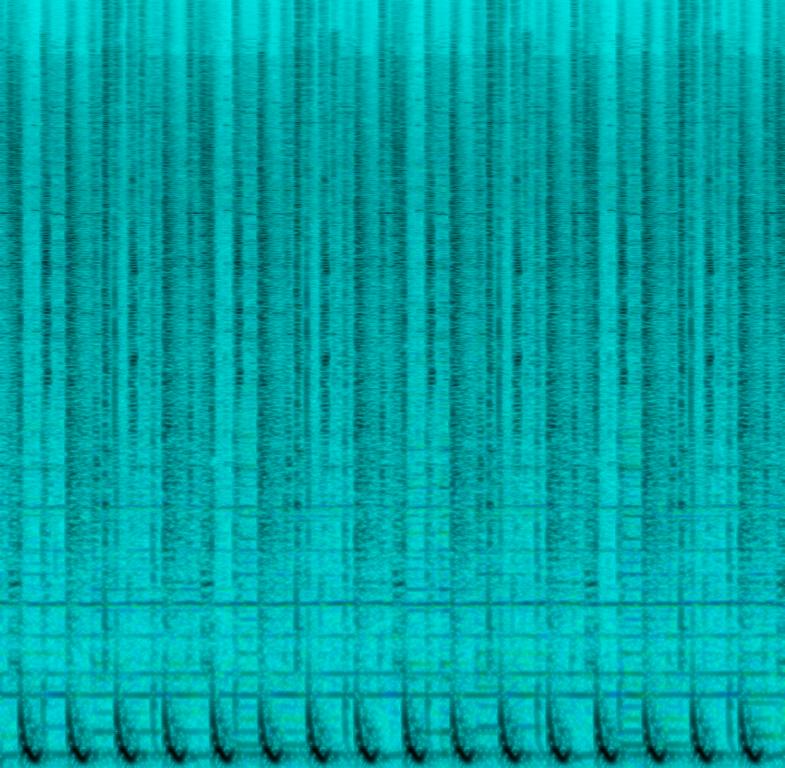
The Electro Pop song features a buzzy sustained synth lead, "4 on the floor" kick, short reversed snare hits, claps, shimmering hi hats, groovy piano chords, sustained synth pad chord and arpeggiated synth melody. It sounds energetic and like something you would hear in clubs.